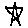
Label: star